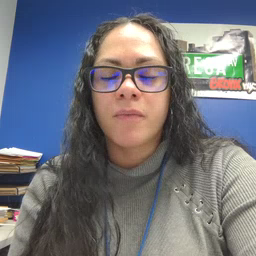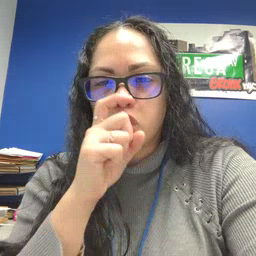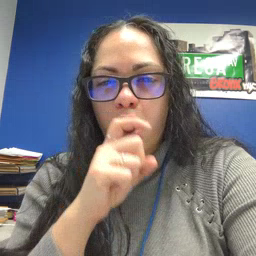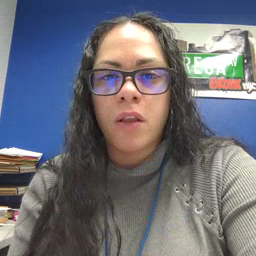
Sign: doll